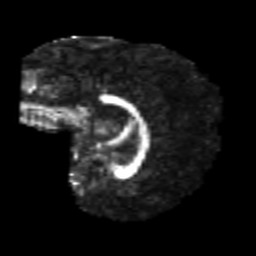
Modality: FA
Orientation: sagittal
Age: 23
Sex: female
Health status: healthy
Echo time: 0.074 s